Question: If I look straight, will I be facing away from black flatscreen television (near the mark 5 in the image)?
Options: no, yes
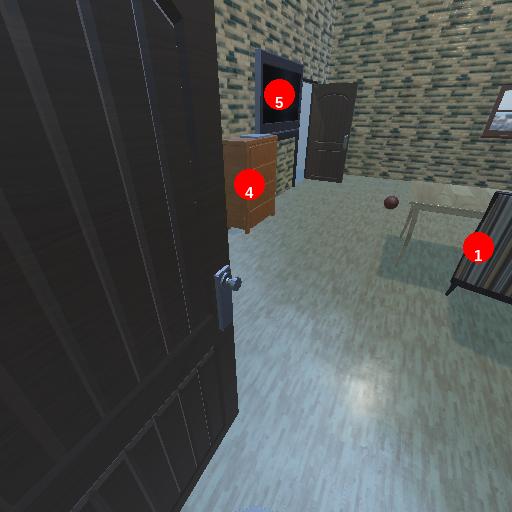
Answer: no